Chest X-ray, AP view. Patient: 47 years old, sex M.
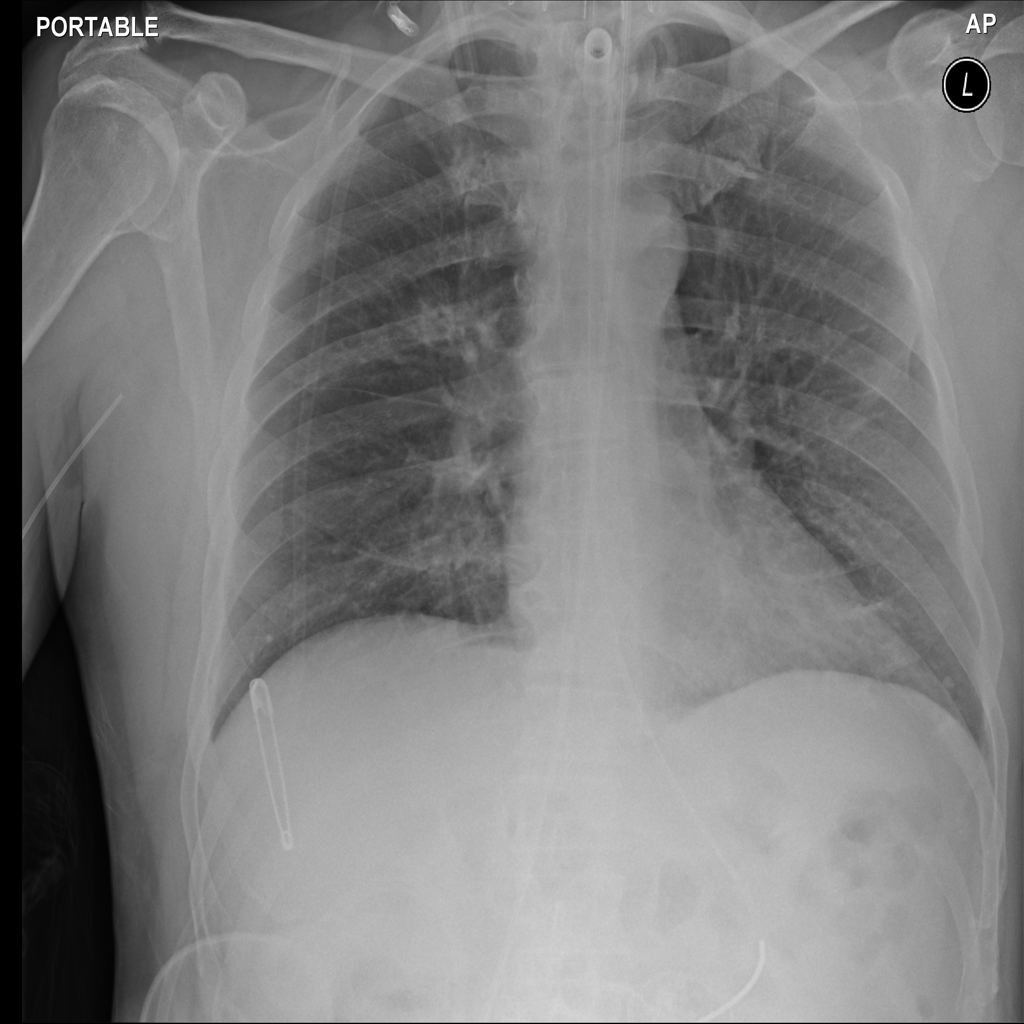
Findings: No Finding